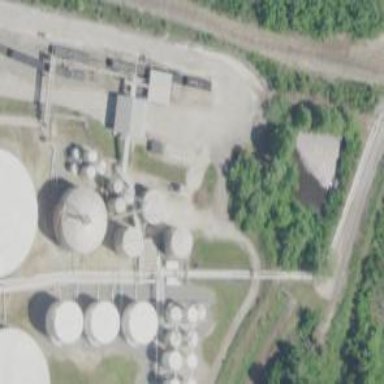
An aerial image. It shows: Storage tank with man-made structure.